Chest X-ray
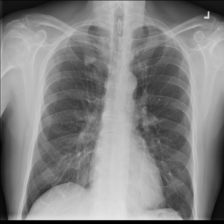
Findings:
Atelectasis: negative
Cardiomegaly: negative
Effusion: negative
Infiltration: negative
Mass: negative
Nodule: negative
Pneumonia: negative
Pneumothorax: negative
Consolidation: negative
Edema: negative
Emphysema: negative
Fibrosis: negative
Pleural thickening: negative
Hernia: negative